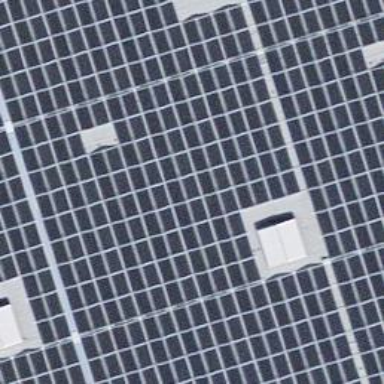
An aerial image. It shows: Solar power generator.